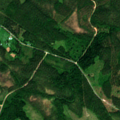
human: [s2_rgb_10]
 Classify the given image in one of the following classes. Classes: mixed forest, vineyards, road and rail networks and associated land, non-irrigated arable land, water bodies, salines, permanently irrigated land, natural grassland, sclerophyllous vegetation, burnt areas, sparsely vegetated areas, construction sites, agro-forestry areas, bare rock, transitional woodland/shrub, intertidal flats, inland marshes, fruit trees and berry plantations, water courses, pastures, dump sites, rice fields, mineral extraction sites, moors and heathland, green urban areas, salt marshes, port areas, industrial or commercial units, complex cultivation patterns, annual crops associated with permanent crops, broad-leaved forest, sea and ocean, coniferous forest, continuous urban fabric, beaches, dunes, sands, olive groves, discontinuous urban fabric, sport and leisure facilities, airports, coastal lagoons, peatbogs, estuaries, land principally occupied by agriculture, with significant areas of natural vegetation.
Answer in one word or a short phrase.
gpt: coniferous forest, mixed forest, transitional woodland/shrub